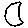
Label: moon